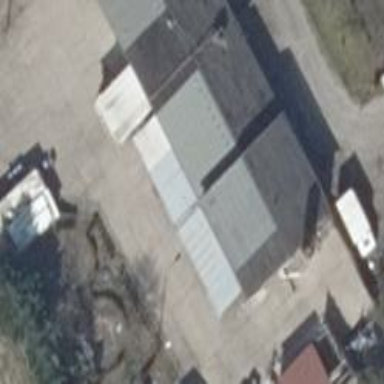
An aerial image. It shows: View of roof of building.